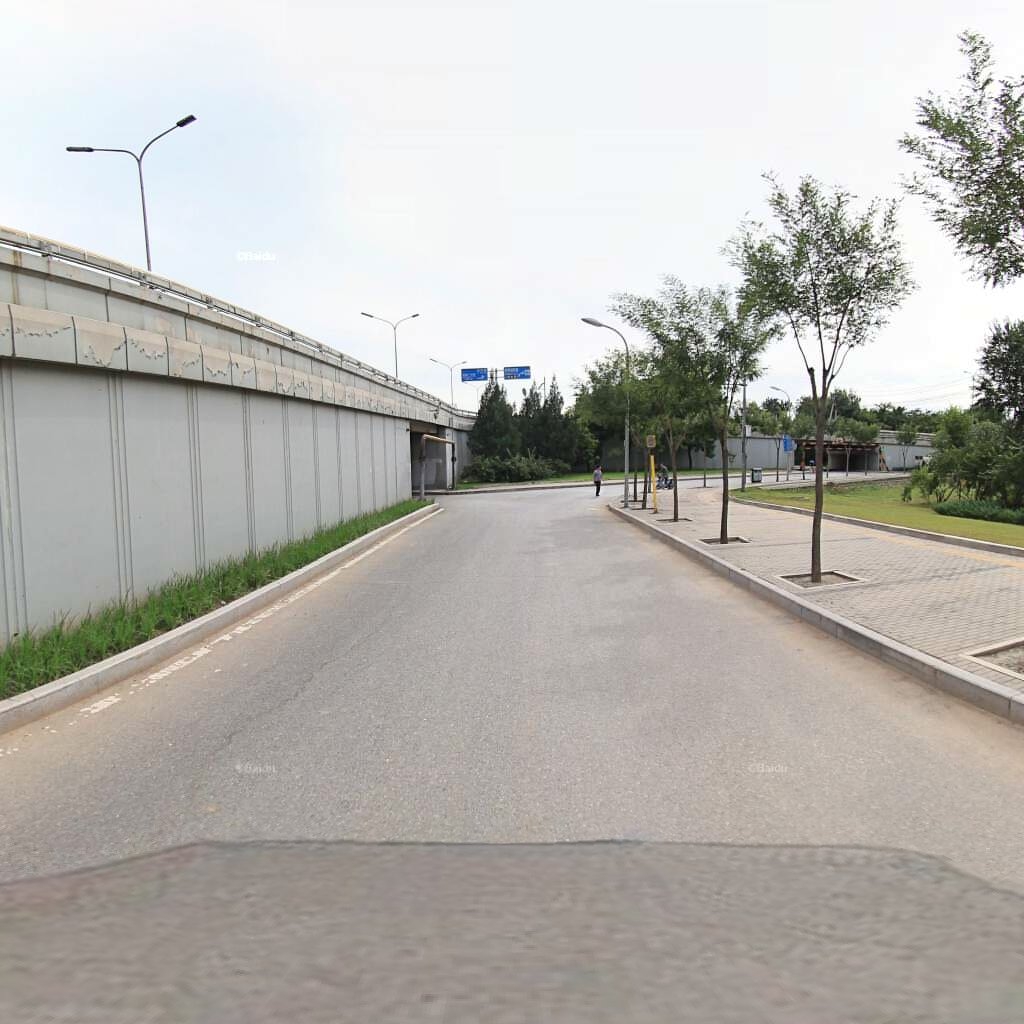
Region: Haidian
Road damage annotations: longitudinal crack